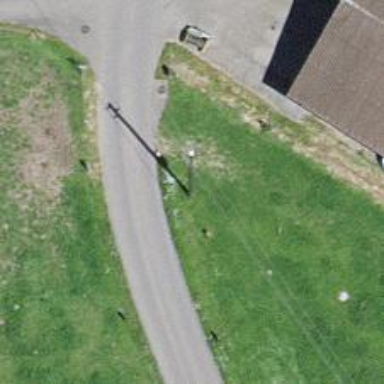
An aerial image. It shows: Minor power line.